Question: <URL>

As you can see, the padding extends over the header above. Why isn't the table cell expanding to accomodate the height?
Code pasted below.
'''
.index-table {
width: 100%;
box-sizing: border-box;
}
.index-table thead td,
.index-table thead th {
padding: 8px;
text-align: left;
color: #676A6C;
border-bottom: 2px solid #DDD;
}
.index-table tbody tr td,
.index-table tbody tr th {
border-top: 1px solid #e7eaec;
padding: 0;
}
.index-table tbody tr td.btn-group,
.index-table tbody tr th.btn-group {
padding: 3px 3px 1px 3px;
}
.index-table tbody tr td > span,
.index-table tbody tr th > span,
.index-table tbody tr td > a,
.index-table tbody tr th > a {
padding: 15px;
}
.index-table tbody tr td > a,
.index-table tbody tr th > a {
color: #676A6C;
text-decoration: none;
display: block;
}
.index-table tbody tr:nth-child(odd) {
background-color: #F9F9F9;
}
.index-table tbody tr:nth-child(even) {
background-color: white;
}
.index-table tbody tr.clickable-row:hover {
background-color: #f0f4fc;
}
'''
'''
<table class="index-table">
<thead>
<tr>
<th>Date</th>
<th>Time</th>
<th>Vehicle</th>
<th>Customer</th>
</tr>
</thead>
<tbody>
<tr>
<td colspan="4"><span>No bookings found.</span>
</td>
</tr>
</tbody>
</table>
'''
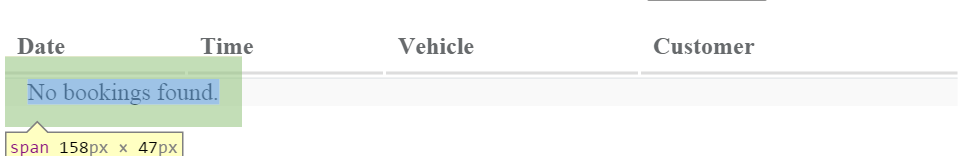
Answer: span is an inline-element.
Just adding padding won't change the element.
use display:block; or display:inline-block; to change it so that the padding will work.
'''
.index-table tbody tr td > span,
.index-table tbody tr th > span,
.index-table tbody tr td > a,
.index-table tbody tr th > a {
padding: 15px;
display:block;
}
'''